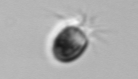
Label: Balanion